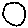
Label: circle